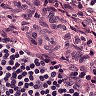
Metastatic tissue present: no